Question: When I request
'http://localhost/project/mycontroller/'
the URL rewrites to
'http://localhost/project/mycontroller/?l=mycontroller'
The .htaccess (my guess) is concatenating the same 'GET' variable to the URL.
Note 1 : 'l' is actually my '$_GET' variable and everything works fine, even if I mess up with the non-friendly URL.
Note 2 : Firstly I thought it could be some redirecting that my framework could be doing so I put a php 'exit();' on the first line of the 'index.php' and it continued to rewrite, so I thought it could be the .htaccess file.
Have any of you solved this before?
'''
<Files magic>
ForceType application/x-httpd-php5
</Files>
<IfModule mod_rewrite.c>
RewriteEngine On
Header append Vary User-Agent
#?l=local -> /local
RewriteRule ^([a-z0-9_]+)$ ?l=$1 [NC,L]
RewriteRule ^([a-z0-9_]+)/$ ?l=$1 [NC,L]
#?l=local&sl=sublocal -> local/sublocal
RewriteRule ^([a-z0-9_]+)/([a-z0-9_]+)$ ?l=$1&sl=$2 [NC,L]
RewriteRule ^([a-z0-9_]+)/([a-z0-9_]+)/$ ?l=$1&sl=$2 [NC,L]
#?l=local&sl=sublocal&cod=1 -> local/sublocal-1
RewriteRule ^([a-z0-9_]+)/([a-z0-9_]+)/([0-9]+)$ ?l=$1&sl=$2&cod=$3 [NC,L]
RewriteRule ^([a-z0-9_]+)/([a-z0-9_]+)/([0-9]+)/$ ?l=$1&sl=$2&cod=$3 [NC,L]
#?l=local&sl=sublocal&cod=1 -> local/sublocal/var
RewriteRule ^([a-z0-9_]+)/([a-z0-9_]+)/([a-z0-9]+)$ ?l=$1&sl=$2&var=$3 [NC,L]
RewriteRule ^([a-z0-9_]+)/([a-z0-9_]+)/([a-z0-9]+)/$ ?l=$1&sl=$2&var=$3 [NC,L]
</IfModule>
'''
Address bar:

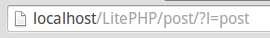
Answer: Try this code:
'''
<Files magic>
ForceType application/x-httpd-php5
</Files>
Header append Vary User-Agent
DirectorySlash off
<IfModule mod_rewrite.c>
RewriteEngine On
RewriteBase /project/
#?l=local -> /local
RewriteRule ^(\w+)/?$ ?l=$1 [QSA,L]
#?l=local&sl=sublocal -> local/sublocal
RewriteRule ^(\w+)/(\w+)/?$ ?l=$1&sl=$2 [QSA,L]
#?l=local&sl=sublocal&cod=1 -> local/sublocal-1
RewriteRule ^(\w+)/(\w+)/(\w+)/?$ ?l=$1&sl=$2&cod=$3 [QSA,L]
#?l=local&sl=sublocal&cod=1 -> local/sublocal/var
RewriteRule ^(\w+)/(\w+)/(\w+)/?$ ?l=$1&sl=$2&var=$3 [QSA,L]
</IfModule>
'''